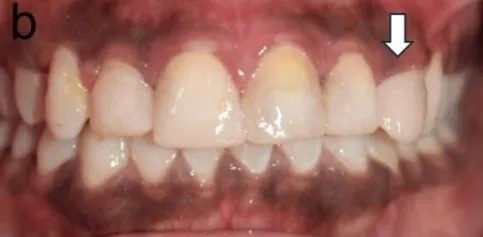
Pre-operative, intra-operative, and post-operative pictures of the gingivectomy procedure performed for correction of altered gingival zenith in the transposed tooth. . The images. Represent the pre-operative image of altered gingival zenith in the transposed 24 left upper first premolar.
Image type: medical_photograph (oral_photograph)